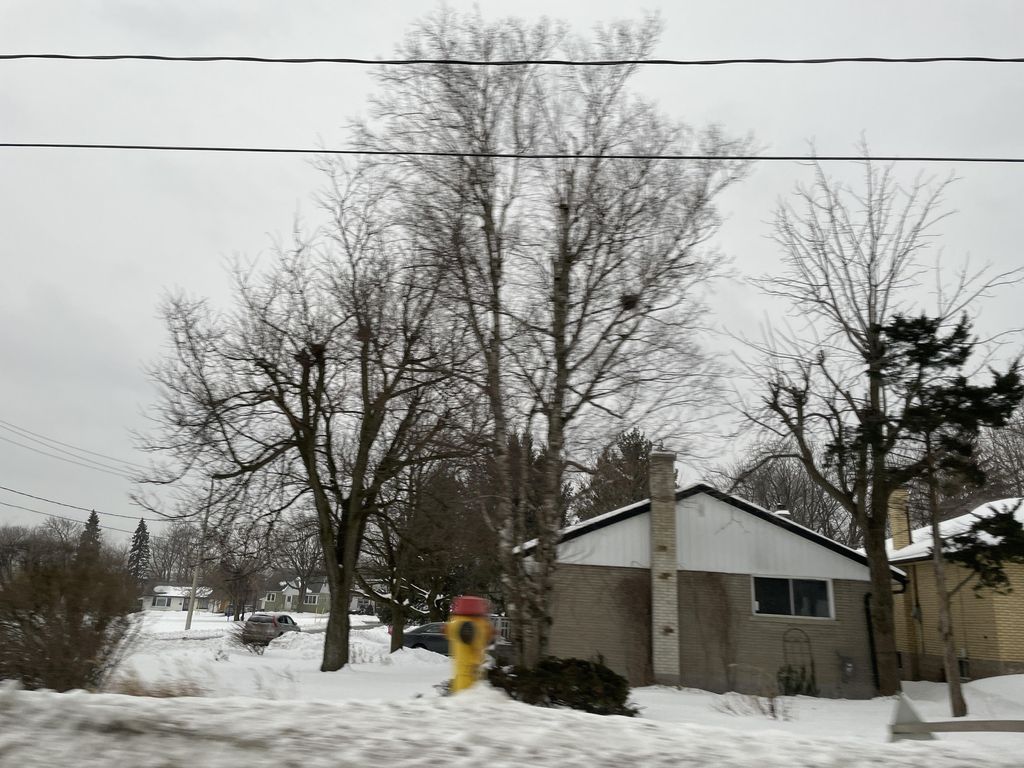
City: kitchener-waterloo